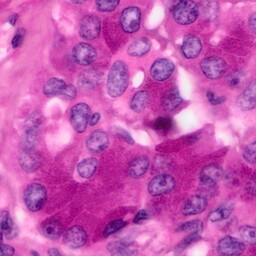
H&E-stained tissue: Pancreatic